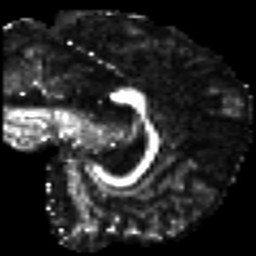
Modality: FA
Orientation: sagittal
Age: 31
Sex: male
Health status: ill
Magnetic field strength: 3 T
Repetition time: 8.4 s
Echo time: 0.0926 s